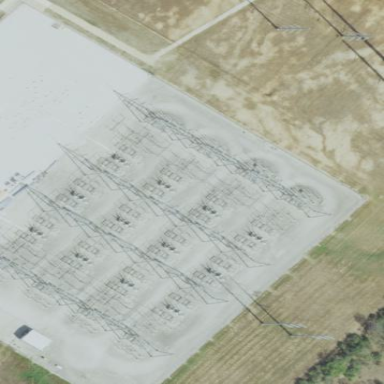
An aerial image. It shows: Outdoor power substation surrounded by fence. This substation operates at the transmission level.